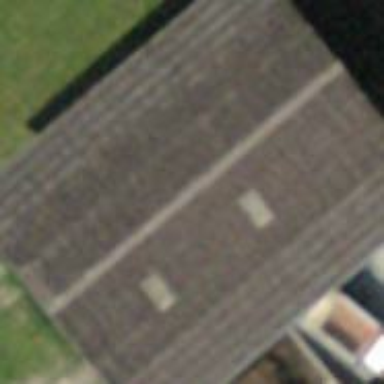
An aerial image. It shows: Rural barn.